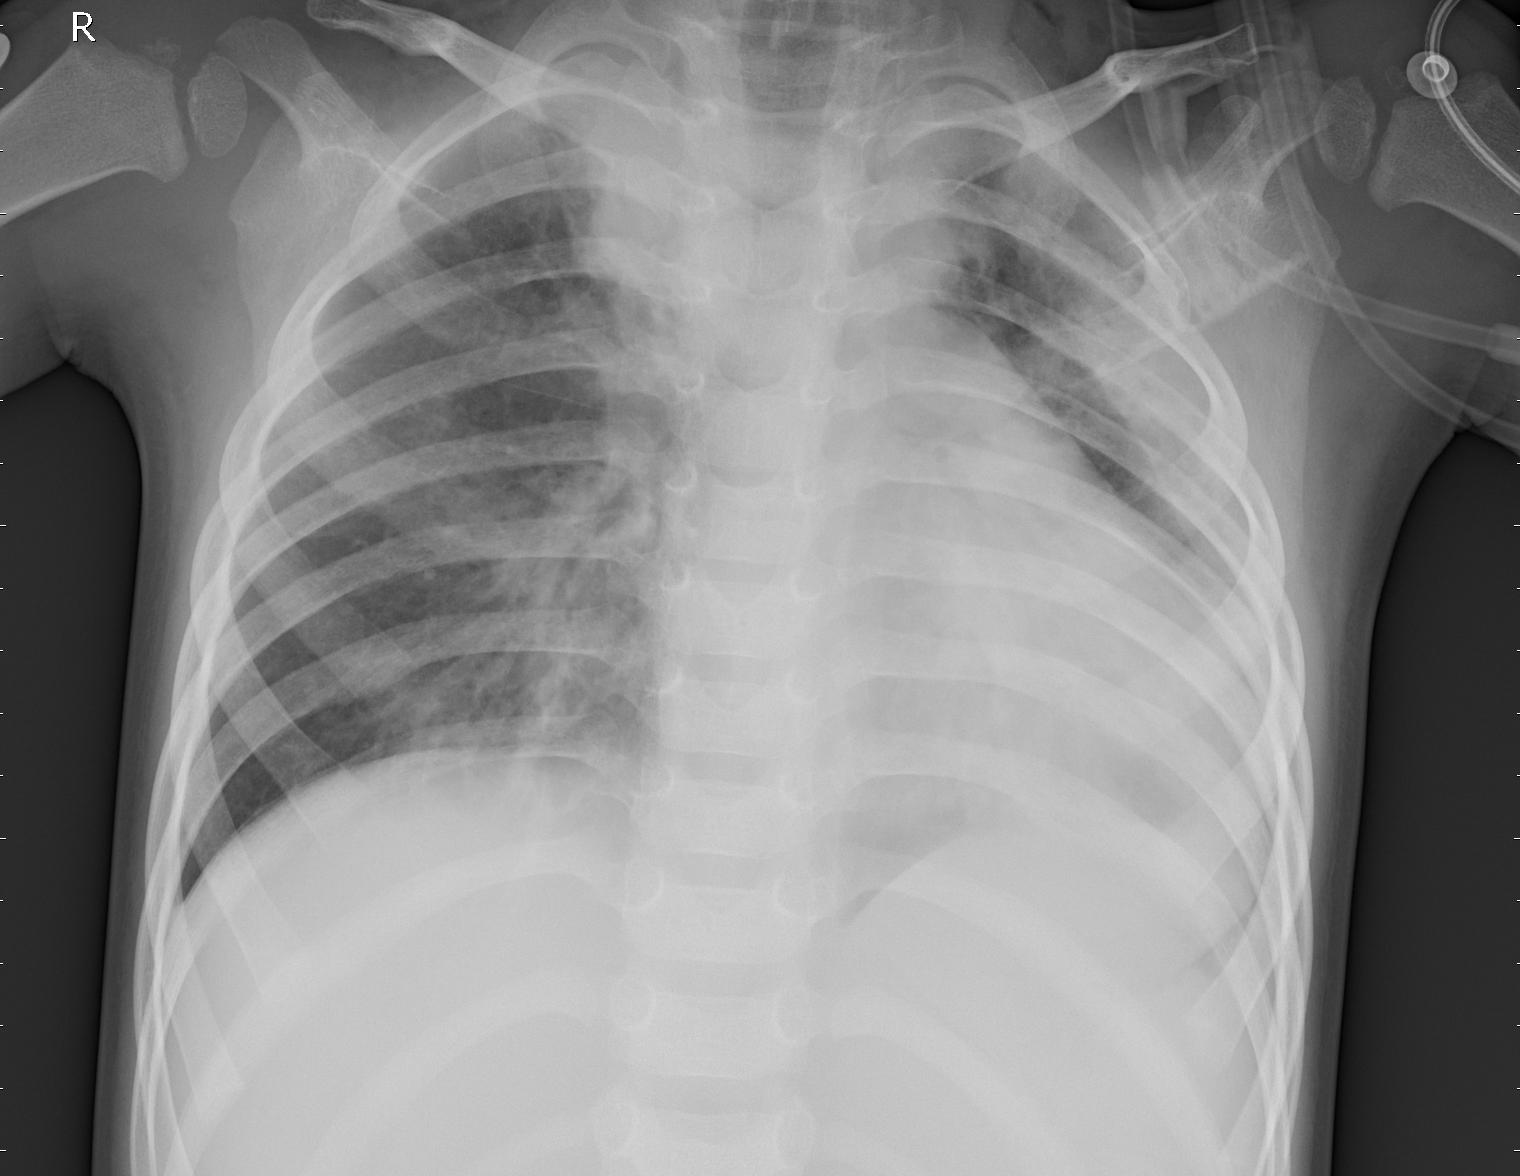
Diagnosis: PNEUMONIA